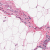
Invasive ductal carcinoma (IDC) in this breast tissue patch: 0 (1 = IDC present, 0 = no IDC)